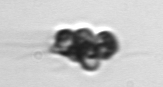
Label: Corymbellus